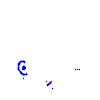
Particle: proton